Field crop: maize
Growth stage: 2
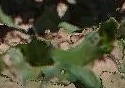
Species: maize